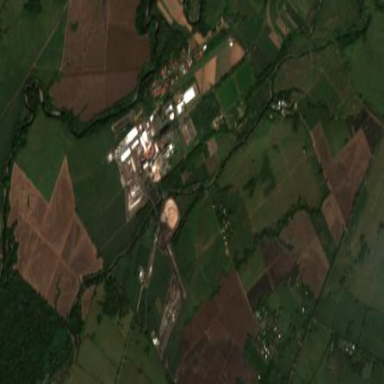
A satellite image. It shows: Sugar refinery in industrial setting.